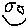
Label: smiley face